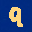
Label: 9